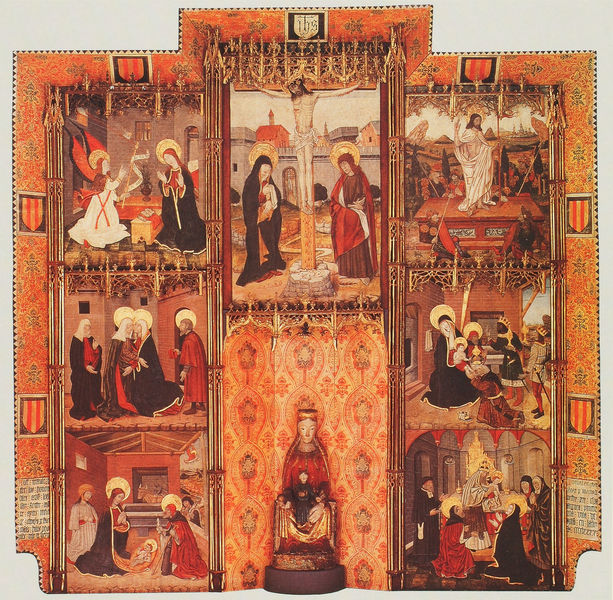
Titel: Altarpiece of Enviny, dedicated to the Virgin.
Institution: New York, Hispanic Society of America
Schlagwörter: feuer, gott, frauen, frau, rot, rahmen, kirche, baby, kreuz, religion, altar, hochaltar, heiligenschein, christus, jesus, kreuzigung, teufel, mönch, elisabeth, maria, auferstehung, heimsuchung, verkündigung